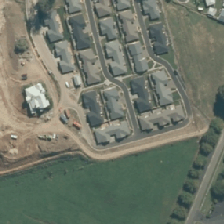
Land cover: urban_parkland